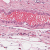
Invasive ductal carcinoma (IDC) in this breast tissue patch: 0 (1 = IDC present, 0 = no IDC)